Question: I am using phpmaker 10 to load my database.When loading the database,list of tables do not show.Can anyone solve this problem?
Thank you.

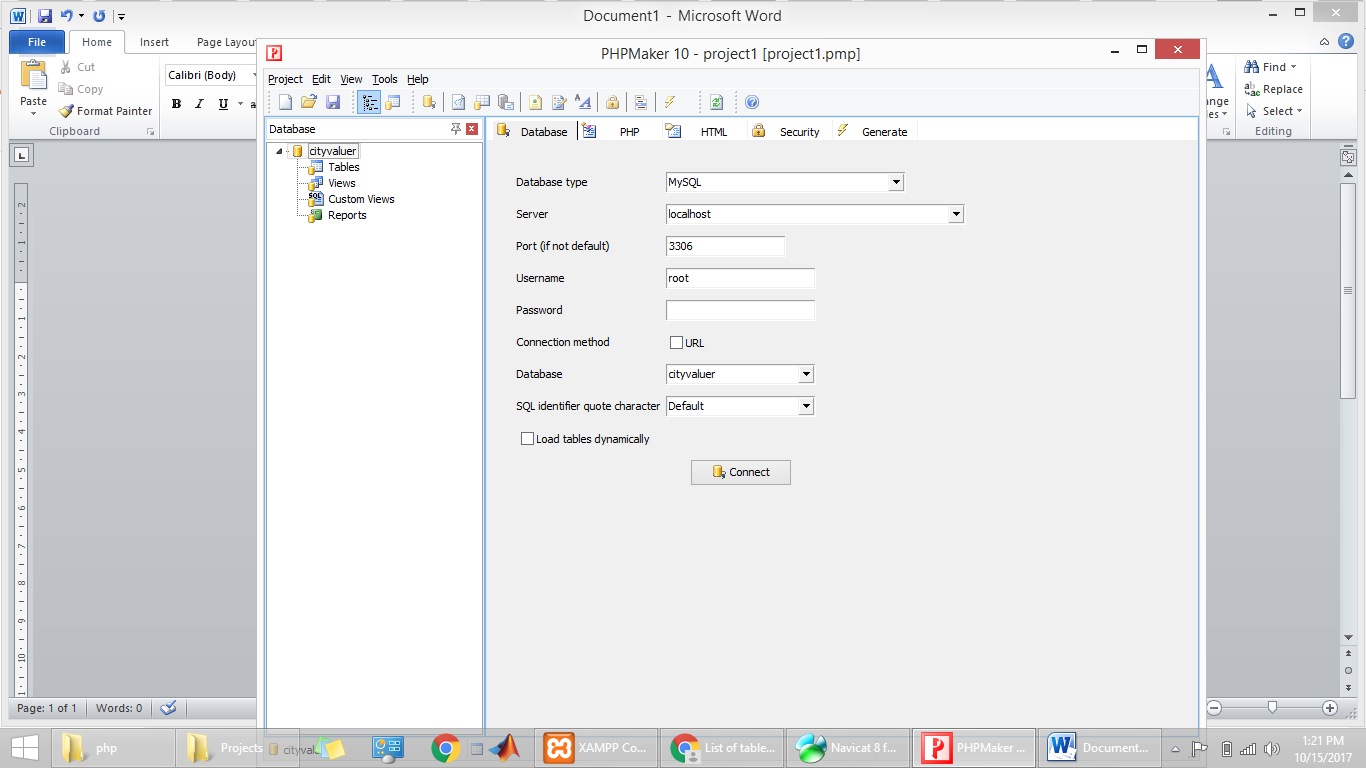
Answer: Possibly you need to check out on the steps in FAQ at <URL>
It points out the need to ensure that you have a primary key for the table, synchronizing to update the project and regenerating scripts after adding primary keys.